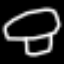
Label: mushroom